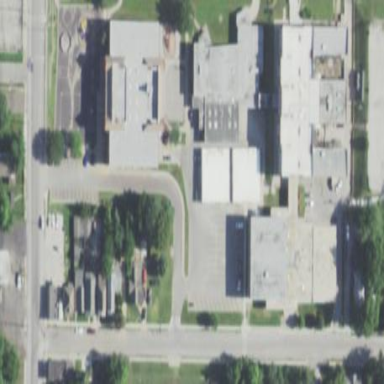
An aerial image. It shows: School.